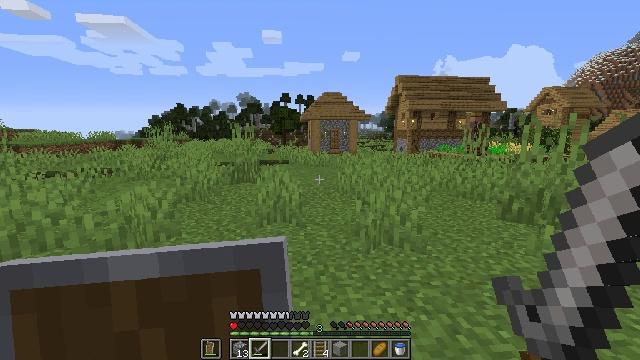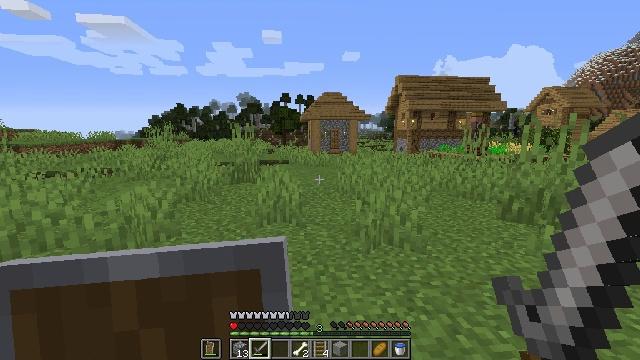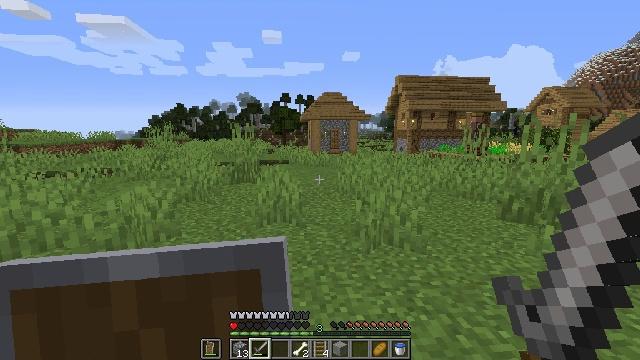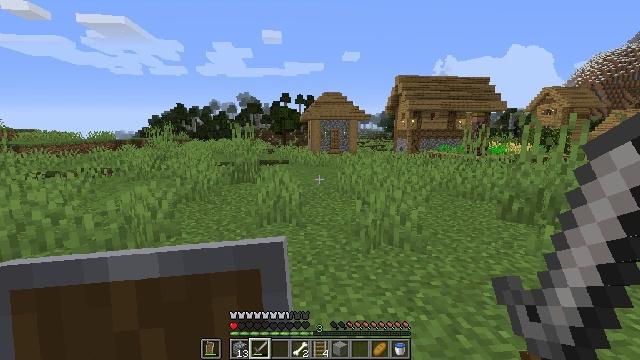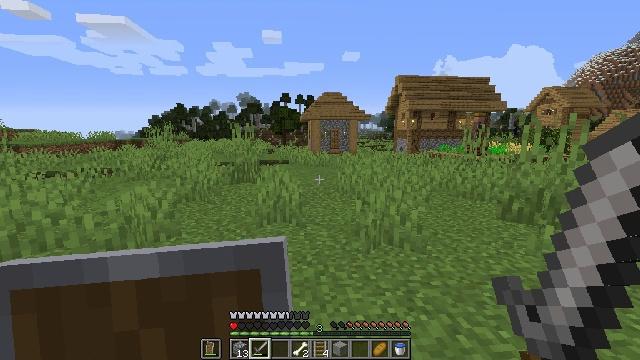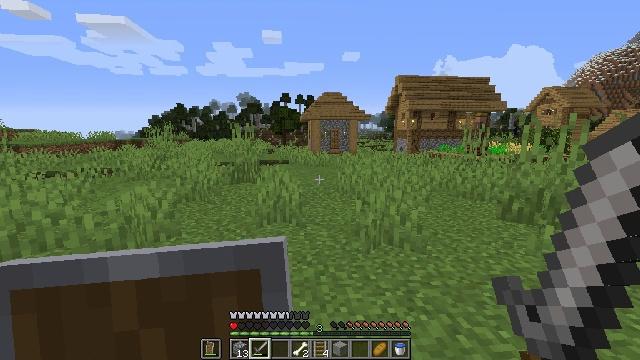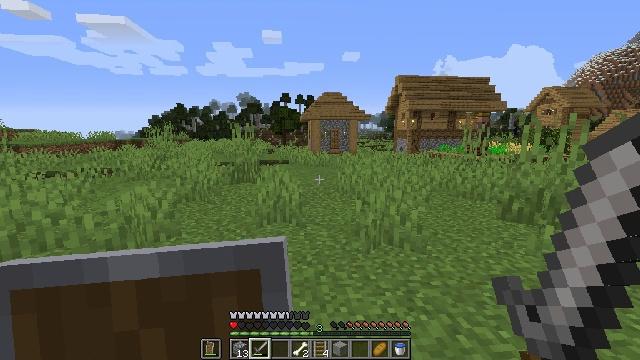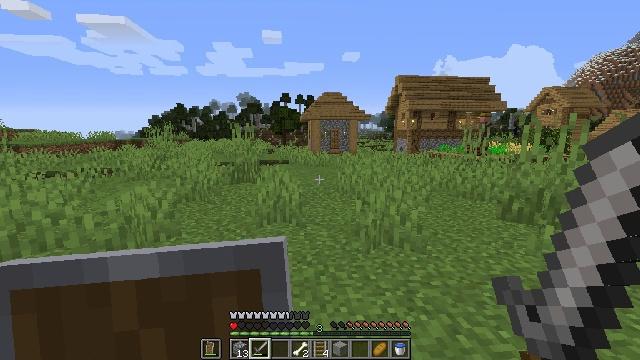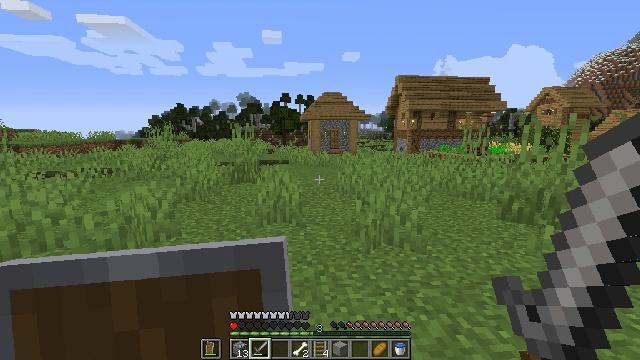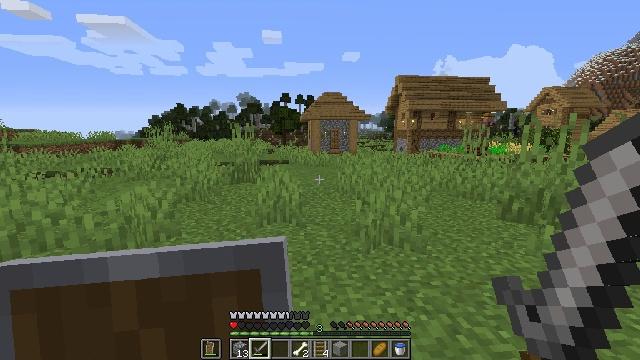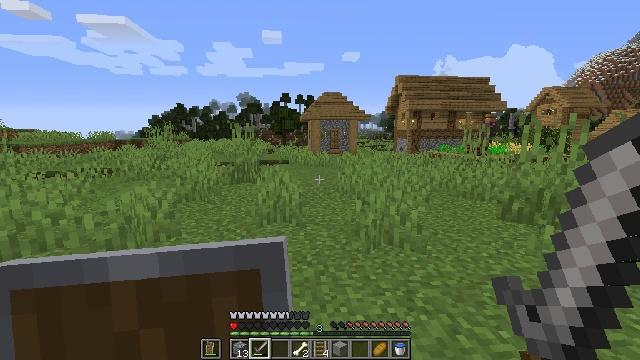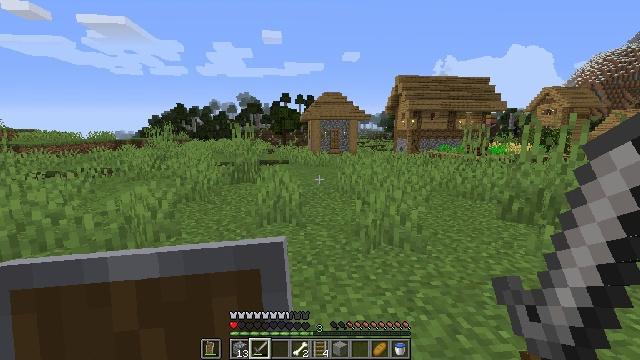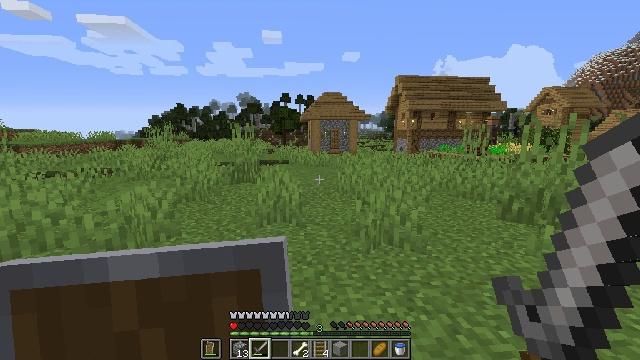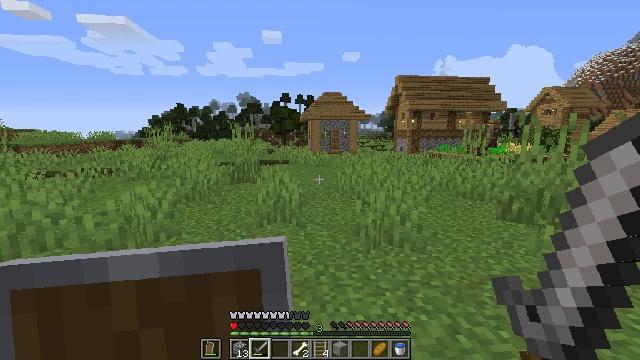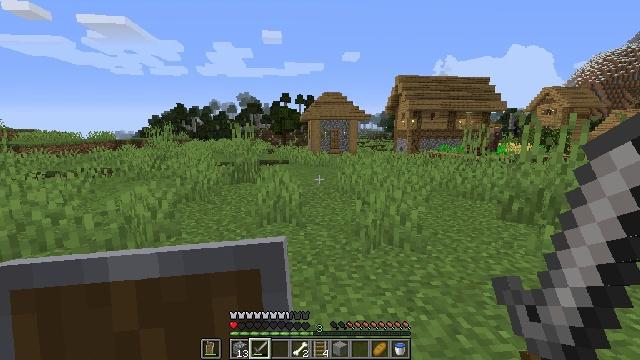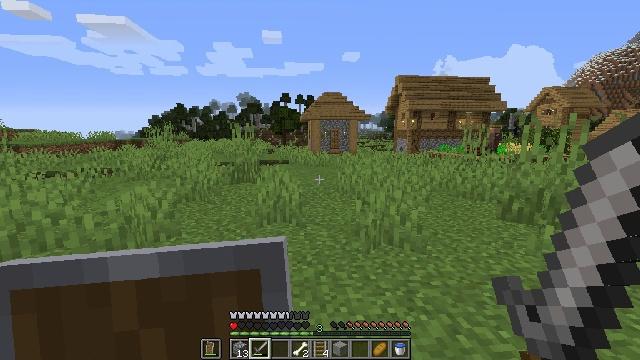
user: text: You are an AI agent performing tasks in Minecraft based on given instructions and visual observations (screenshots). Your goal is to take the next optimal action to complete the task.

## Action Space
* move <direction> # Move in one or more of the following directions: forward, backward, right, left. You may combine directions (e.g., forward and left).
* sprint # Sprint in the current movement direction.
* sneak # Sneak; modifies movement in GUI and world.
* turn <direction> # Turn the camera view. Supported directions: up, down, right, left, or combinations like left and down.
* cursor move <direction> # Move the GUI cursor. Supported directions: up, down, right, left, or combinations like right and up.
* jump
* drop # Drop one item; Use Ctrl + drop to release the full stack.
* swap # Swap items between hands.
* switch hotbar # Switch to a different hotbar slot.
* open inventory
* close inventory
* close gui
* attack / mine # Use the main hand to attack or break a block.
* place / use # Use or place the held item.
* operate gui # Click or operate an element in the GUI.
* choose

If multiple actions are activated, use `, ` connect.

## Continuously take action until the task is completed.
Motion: motion action
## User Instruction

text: Collect carrots by breaking the crop.
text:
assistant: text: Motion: no_op
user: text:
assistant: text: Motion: no_op
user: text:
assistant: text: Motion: no_op
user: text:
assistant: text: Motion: no_op
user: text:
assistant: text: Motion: no_op
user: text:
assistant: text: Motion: no_op
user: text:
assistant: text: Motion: no_op
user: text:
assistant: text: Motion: no_op
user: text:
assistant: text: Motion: no_op
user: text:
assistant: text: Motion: no_op
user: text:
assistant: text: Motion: no_op
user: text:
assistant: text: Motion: no_op
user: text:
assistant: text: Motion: no_op
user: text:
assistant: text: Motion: no_op
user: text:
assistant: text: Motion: no_op
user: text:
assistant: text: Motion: no_op
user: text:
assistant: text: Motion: no_op
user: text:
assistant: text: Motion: no_op
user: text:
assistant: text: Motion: no_op
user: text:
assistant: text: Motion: no_op
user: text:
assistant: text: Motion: no_op
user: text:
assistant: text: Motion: no_op
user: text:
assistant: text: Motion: no_op
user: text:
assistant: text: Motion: no_op
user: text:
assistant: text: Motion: no_op
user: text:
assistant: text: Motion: no_op
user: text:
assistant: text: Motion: no_op
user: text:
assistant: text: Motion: no_op
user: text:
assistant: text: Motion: no_op
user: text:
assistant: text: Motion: no_op